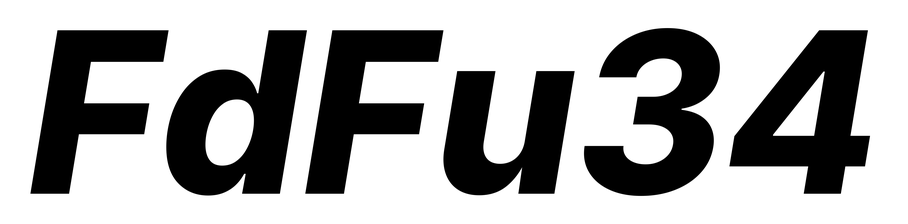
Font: Inter-Italic_ExtraBold_Italic